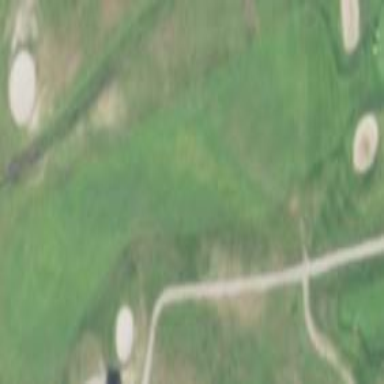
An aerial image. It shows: Grassy area designated as golf fairway.